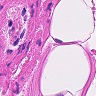
Metastatic tissue present: no